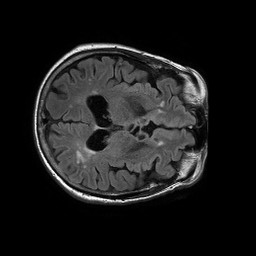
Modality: FLAIR
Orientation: axial
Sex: male
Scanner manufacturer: philips
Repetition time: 11 s
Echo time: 0.125 s